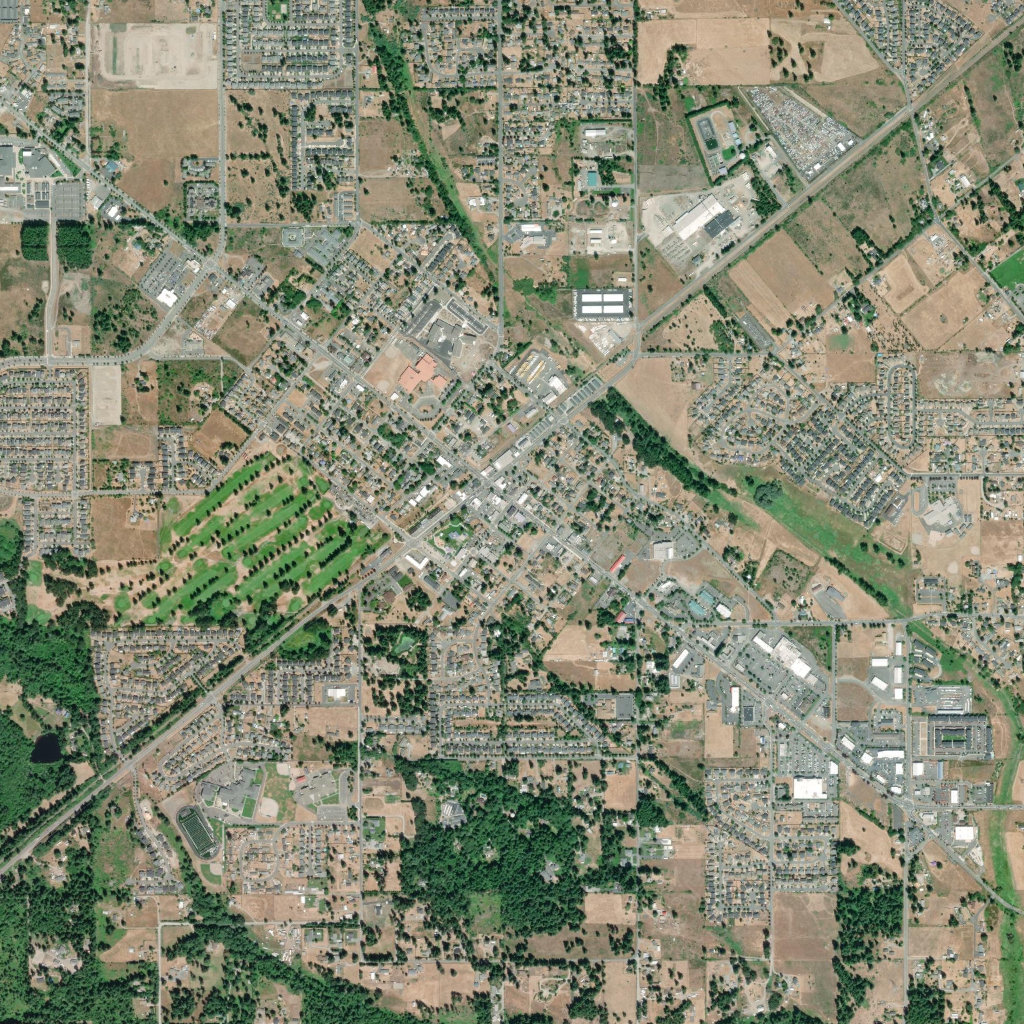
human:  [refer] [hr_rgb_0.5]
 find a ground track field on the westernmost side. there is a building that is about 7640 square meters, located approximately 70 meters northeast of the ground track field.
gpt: <box>[[16, 78, 21, 84, 0]]</box>

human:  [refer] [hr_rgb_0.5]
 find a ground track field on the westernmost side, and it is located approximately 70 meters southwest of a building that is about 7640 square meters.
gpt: <box>[[16, 78, 21, 84, 0]]</box>

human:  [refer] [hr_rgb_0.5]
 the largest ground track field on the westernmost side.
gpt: <box>[[16, 78, 21, 84, 0]]</box>